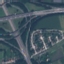
Land use / land cover class: Highway